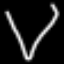
Label: diamond